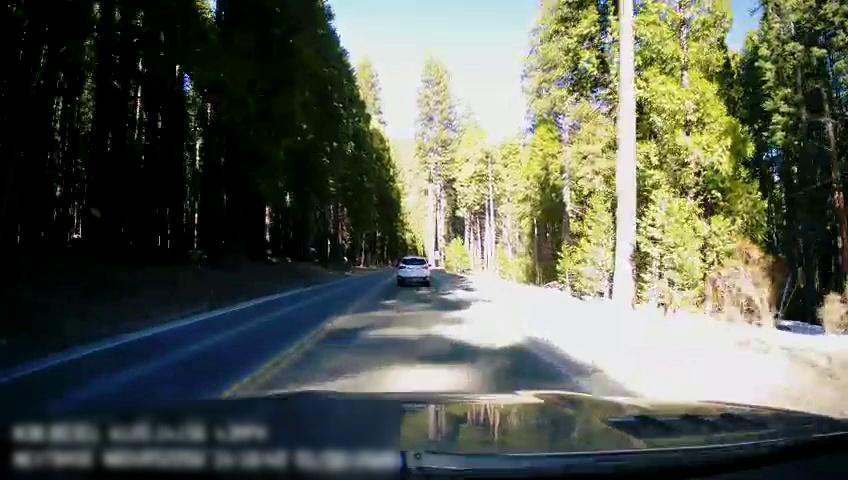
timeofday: Day
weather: Sunny
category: Drivable Space
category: Vehicles | SUV
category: Lanes | Opposite Lane
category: Lanes | Opposite Lane
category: Lanes | Current Lane
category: Lanes | Current Lane